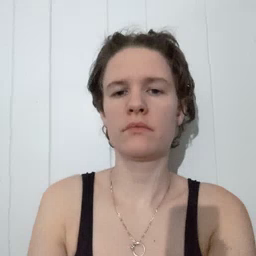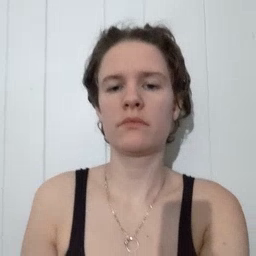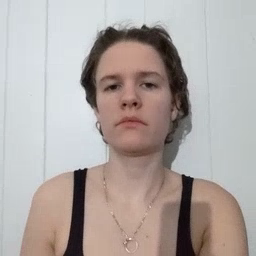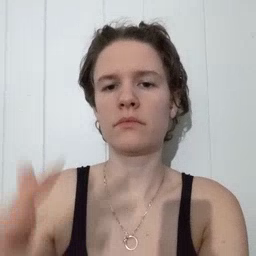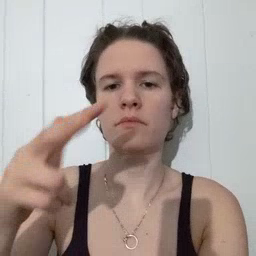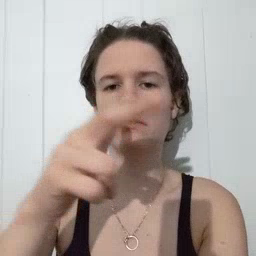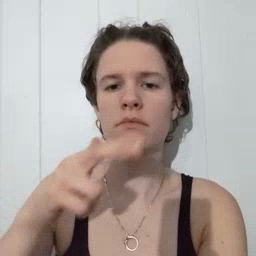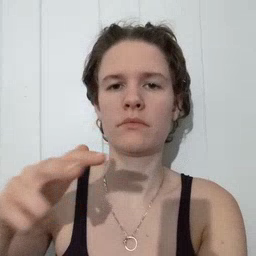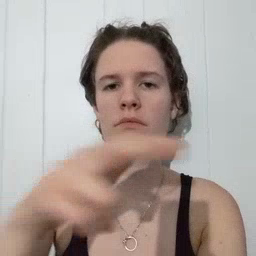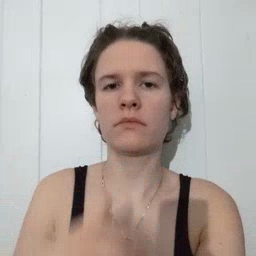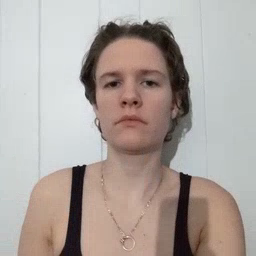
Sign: helicopter